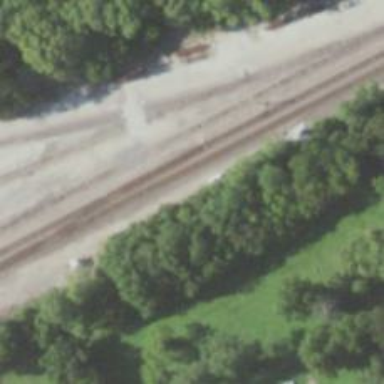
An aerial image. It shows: Railroad crossover.